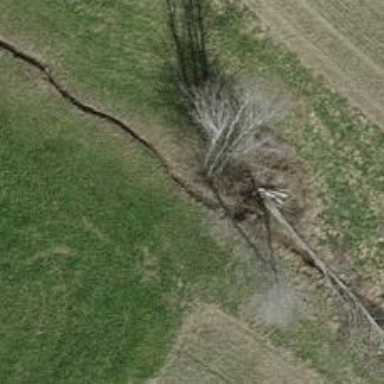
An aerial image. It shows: Ditch in the surroundings.